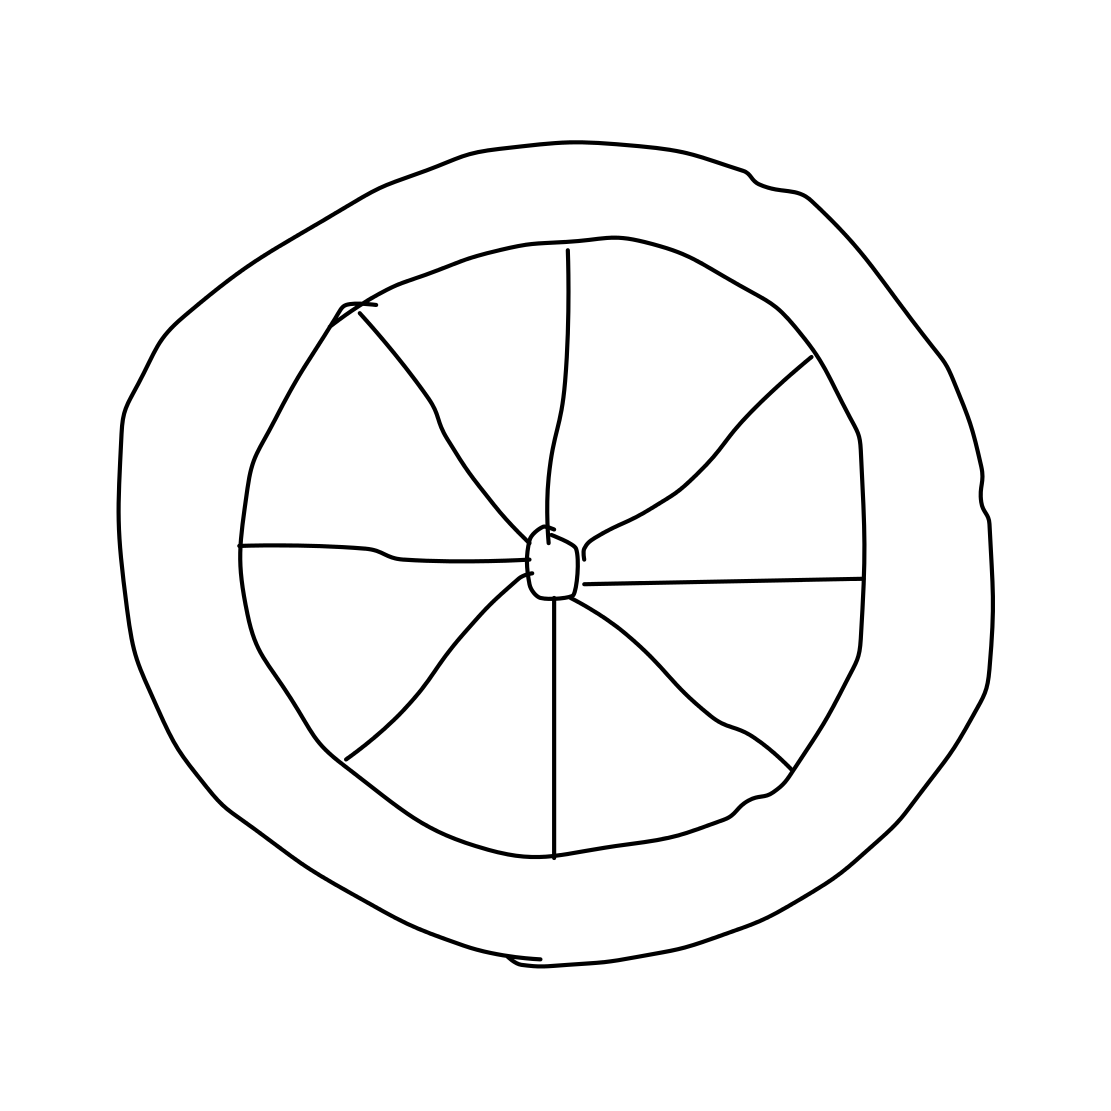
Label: wheel